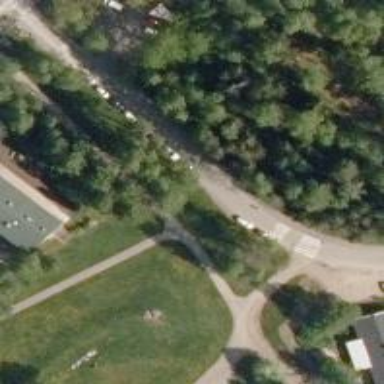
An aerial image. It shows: Footway along the road.